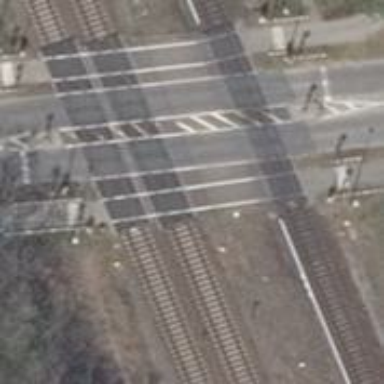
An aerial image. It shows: Level railway crossing with lights and barriers. The crossing also has saltire markings.